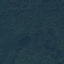
Land use / land cover: Forest